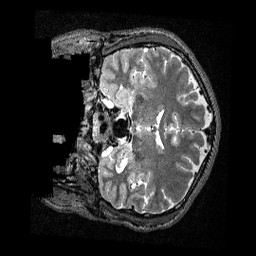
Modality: T2w
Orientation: coronal
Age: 31
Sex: male
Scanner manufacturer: siemens
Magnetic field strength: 3 T
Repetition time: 3.2 s
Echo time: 0.479 s